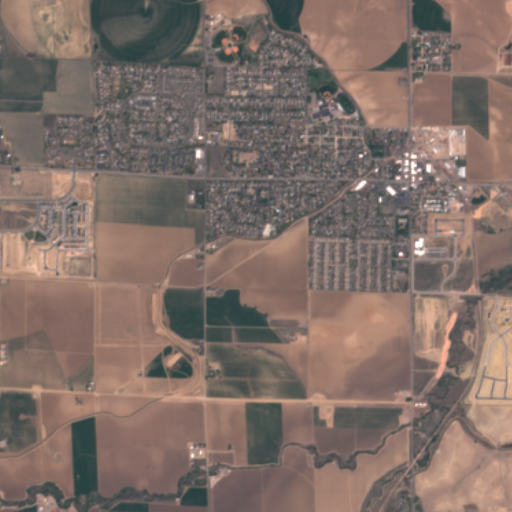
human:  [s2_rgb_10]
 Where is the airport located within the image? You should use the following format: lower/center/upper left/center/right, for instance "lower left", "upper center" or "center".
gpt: The airport is located in the upper center of the image.
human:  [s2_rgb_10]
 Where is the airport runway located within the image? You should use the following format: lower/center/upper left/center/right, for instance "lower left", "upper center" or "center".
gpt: The airport runway is located in the upper center of the image.
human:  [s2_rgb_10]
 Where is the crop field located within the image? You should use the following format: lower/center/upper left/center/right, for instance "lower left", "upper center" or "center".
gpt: The crop field is located in the upper of the image.
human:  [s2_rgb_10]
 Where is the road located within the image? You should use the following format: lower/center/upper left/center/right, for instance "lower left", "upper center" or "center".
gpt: There is no road in the image.